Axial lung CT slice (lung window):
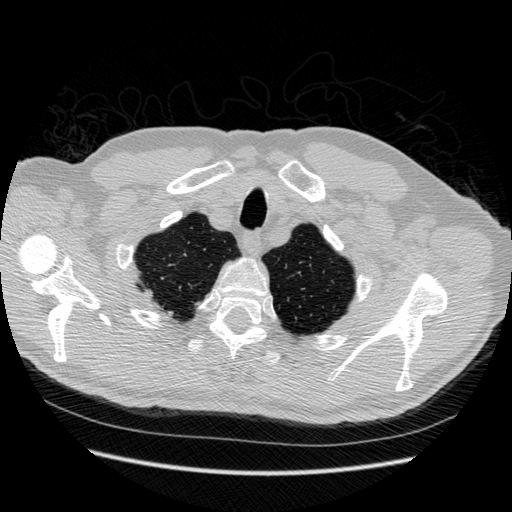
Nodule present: no